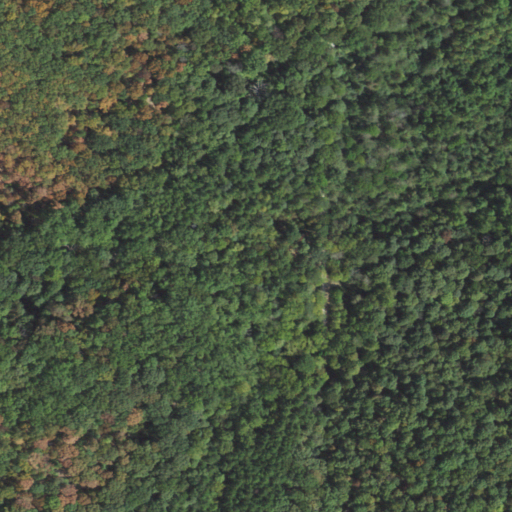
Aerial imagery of valley in Illinois named Dennison Hollow containing deciduous forest, open development, mixed forest, evergreen forest, and woody wetlands